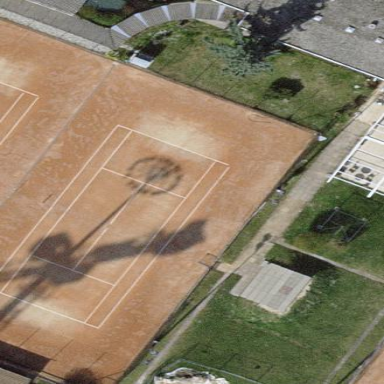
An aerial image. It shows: Tennis pitch with clay surface for leisure sports.